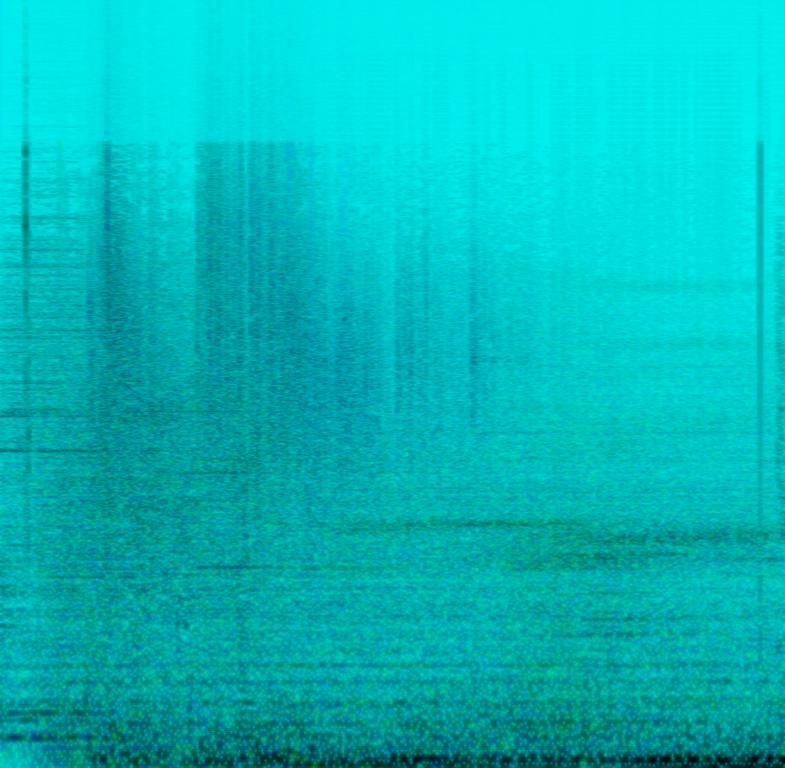
This is a movie music piece. Initially, sound effects related to the movie such as explosions and sirens can be heard. A male voice can be heard gasping. There is an orchestra made up of a brass section, a string section and a choir singing at a high pitch. The atmosphere is ominous. This piece could be used in the soundtrack of a horror movie.